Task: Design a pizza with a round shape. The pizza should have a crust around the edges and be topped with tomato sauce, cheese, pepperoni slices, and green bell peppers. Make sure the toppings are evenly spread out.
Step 63:
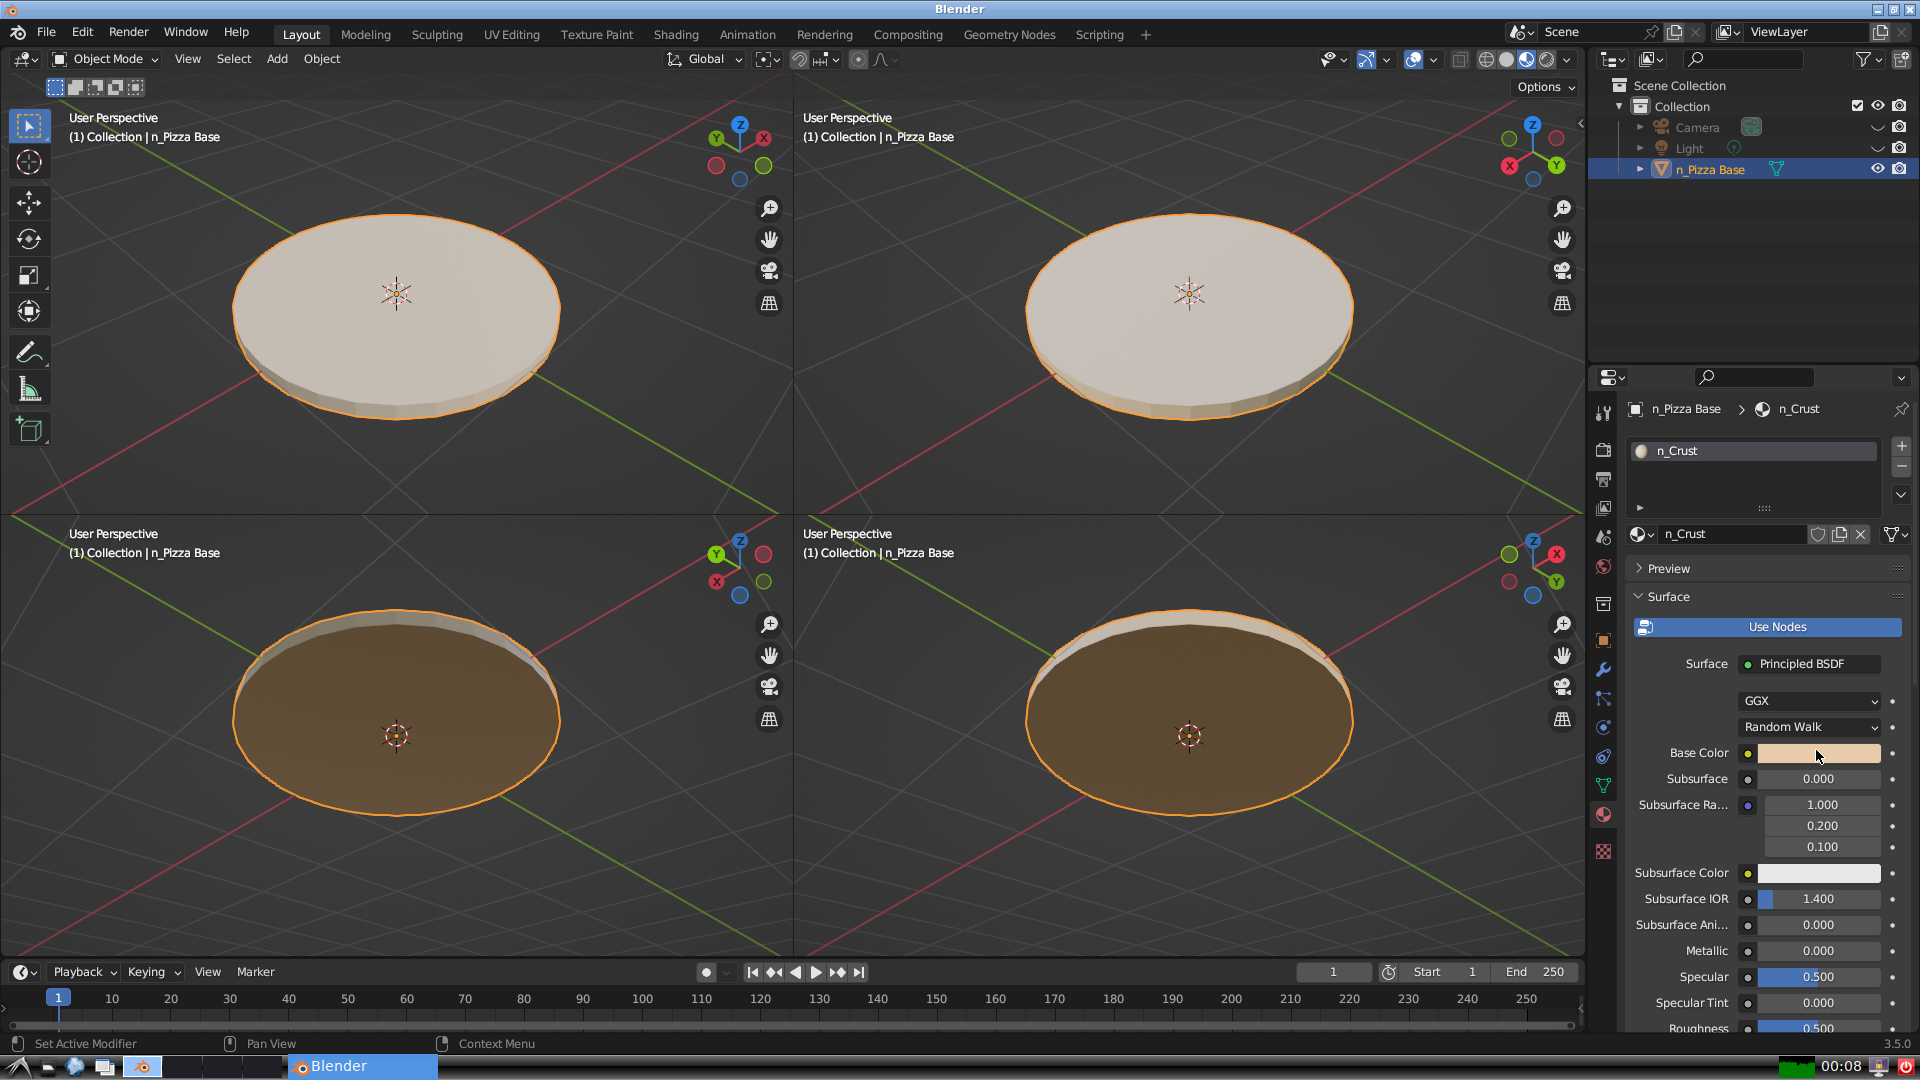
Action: {"mouse_move": [278, 58]}